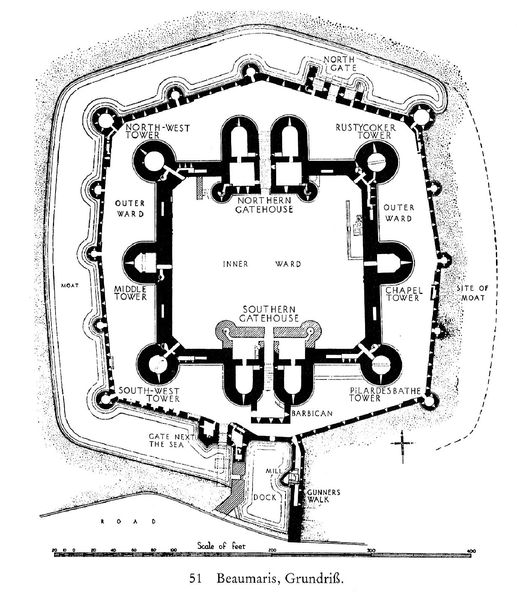
Titel: Burg Beaumaris
Standort: (GB Wales), Burg Beaumaris (EU - GB - Wales)
Schlagwörter: skizze, zeichnung, anlage, architektur, brücke, england, turm, schrift, mauer, hafen, tor, umriss, burg, kreuz, türme, festung, beschriftung, entwurf, tore, graben, plan, quadrat, englisch, schutzwall, grundriss, aufriss, skala, dock, westturm, wehranlage, torhaus, ostturm, irland, kastel, nordturm, südturm, beaumaris, nordtot, nordtor